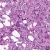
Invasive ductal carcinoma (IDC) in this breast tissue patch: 0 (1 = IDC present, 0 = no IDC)